Question: I'm working on implementing a subfactorial function in JavaScript to calculate the total number of derangements possible for 'n' elements, and I seem to have screwed something up. My calculation always seems to be one high, or one low. What did I screw up? Is it a rounding error?
'''
function subfactorial (x) {
x = parseInt(x);
var i;
var sub = 0;
var sum = 0;
sum += factorial(x);
for (i = 0; i < x; i++) {
sub += (Math.pow(-1, i)/factorial(i));
}
return sum * sub;
}
function factorial (y) {
var negative = y < 0;
y = parseInt(Math.abs(y)); // Ints only
var acc = 1;
for (y; y > 0; y--) {
acc *= y;
}
return negative ? -acc : acc;
}
function getSubfactorial () {
var val = document.getElementById('subfac').value;
document.getElementById('result').innerHTML = subfactorial(val);
}
'''
'''
<label for="subfac">Subfactorial input:</label>
<input type="number" id="subfac">
<button type="button" onClick="getSubfactorial()">Get Subfactorial</button>
<div id="result"></div>
'''
For example, 'subfactorial(3)' returns 3, when the answer should be 2. 'subfactorial(4)' returns 8, when the answer should be 9. 'subfactorial(5)' returns 45 (with a floating point rounding error) when the answer should be 44, and so on, and so forth. It seems to alternate being too low and too high between even and odd numbers respectively.
The formula I'm using comes out to be this:
'!x = x! \sum_{k=0}^{x}
rac {(-1)^k}{k!}'

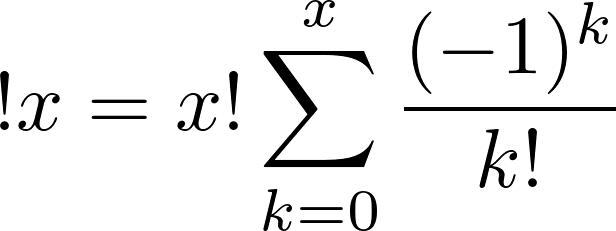
Answer: You're going to laugh:
'''
for (i = 0; i < x; i++) {
'''
That not what the Sum symbol means. It should be
'''
for (i = 0; i <= x; i++) {
'''
Also, that is the most literal-minded way to implement subfactorial imaginable. The exponentiation is just a way to represent "oscillate between positive and negative one" -- but in Javascript, there are about 10 better ways to do that. And there is no reason to use (or worry about) floating-point. Instead of calculating 1/k! and then multiplying by x!, calculate x!/k!, which can be done as
'''
var factDiv = function(x, k) {
return (k >= x) ? 1 : (x * factDiv(x-1,k));
}
'''
And then 'subfactorial()' can be defined as
'''
var subfactorial = x => {
var p = 1;
var sum = 0;
for (var k=0; k <= x; k++) {
sum += p * factDiv(x, k);
p *= -1;
}
return sum;
}
'''